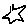
Label: star